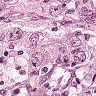
Metastatic tissue present: yes